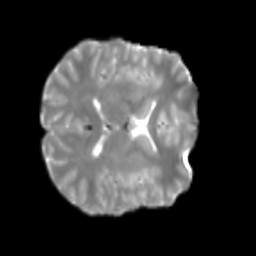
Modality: T2w
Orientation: axial
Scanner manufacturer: siemens
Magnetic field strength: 3 T
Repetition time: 4 s
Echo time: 0.0594 s